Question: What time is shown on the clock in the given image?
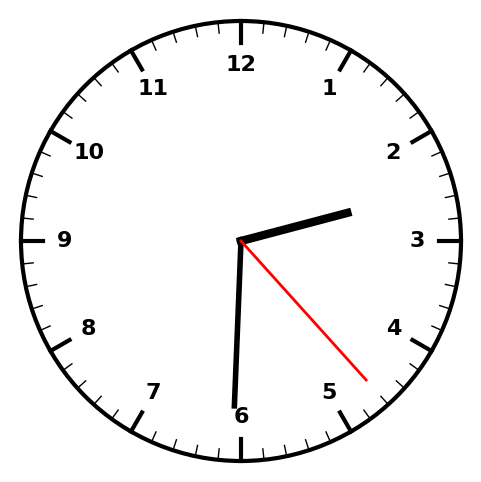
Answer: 02:30:23